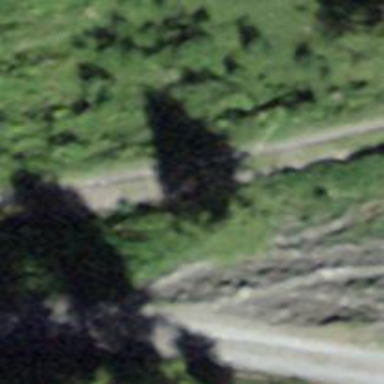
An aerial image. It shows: Track road with grade4 tracktype.